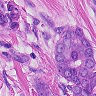
Metastatic tissue present: yes